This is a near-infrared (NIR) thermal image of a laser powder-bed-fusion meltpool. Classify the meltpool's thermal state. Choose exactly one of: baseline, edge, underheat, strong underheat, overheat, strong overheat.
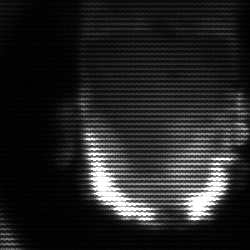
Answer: baseline